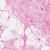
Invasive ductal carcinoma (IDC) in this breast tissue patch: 0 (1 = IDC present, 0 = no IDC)